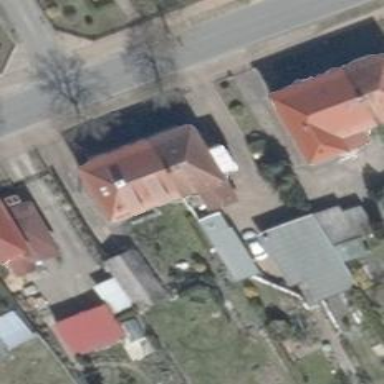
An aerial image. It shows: Hipped roof house.